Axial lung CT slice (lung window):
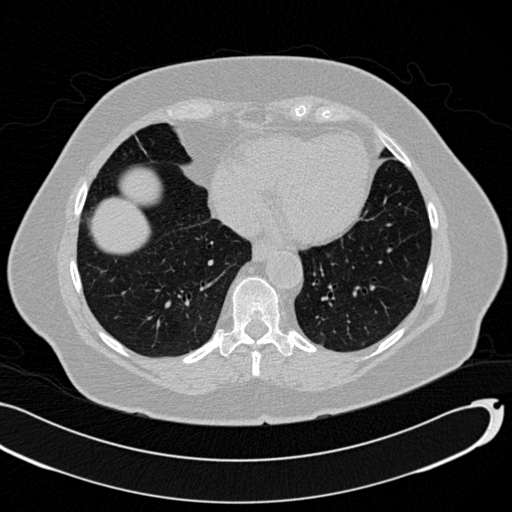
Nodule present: no